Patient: sex F, age 55
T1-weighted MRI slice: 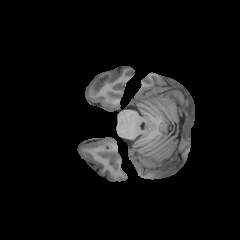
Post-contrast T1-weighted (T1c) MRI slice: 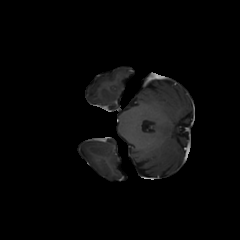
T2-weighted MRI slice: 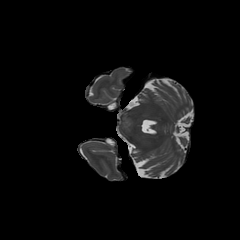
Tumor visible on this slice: no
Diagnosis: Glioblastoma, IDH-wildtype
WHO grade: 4